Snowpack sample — Snodgrass Mountain, Crested Butte, Colorado (2/4/25, 12:06 PM MST)
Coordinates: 38.923, -106.968
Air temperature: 35 °F
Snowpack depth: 80 cm
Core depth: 70 cm
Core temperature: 32 °F
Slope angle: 14°, slope face: 78°
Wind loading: low
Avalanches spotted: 0
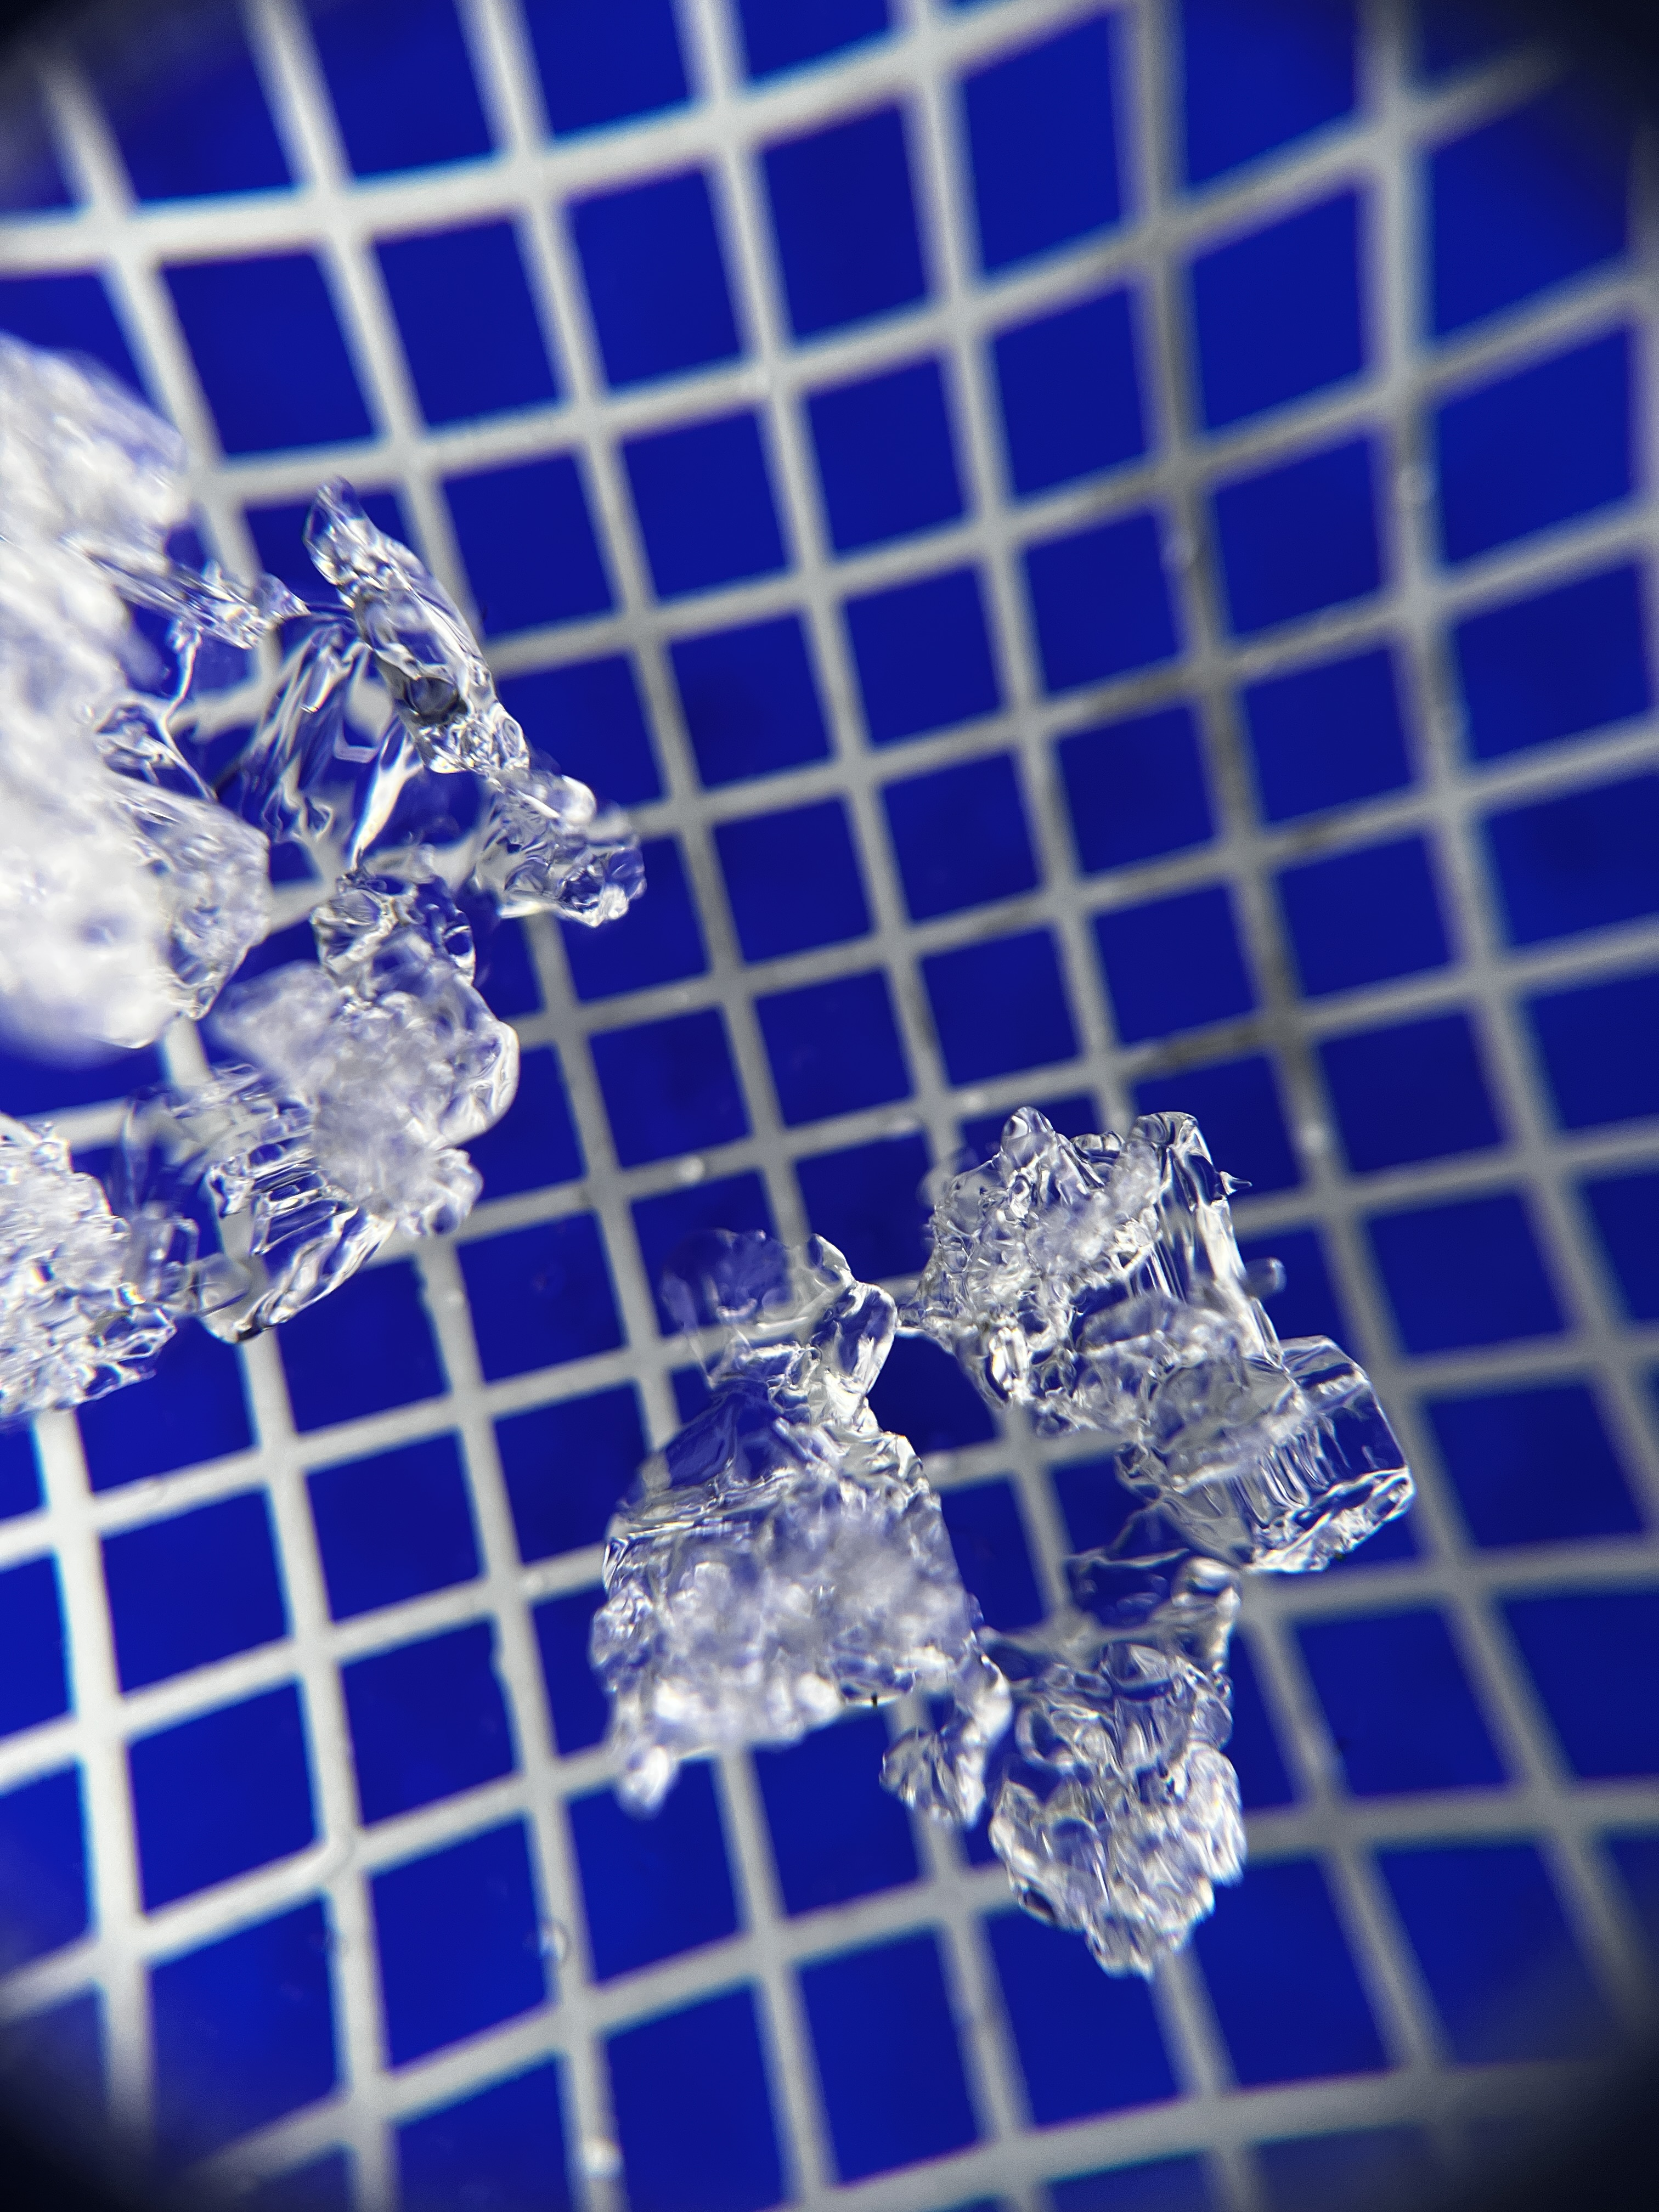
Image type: magnified_profile
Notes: No avalanches nearby, unusually warm weather for the last month reported by residents, Collected 25 yards from treeline